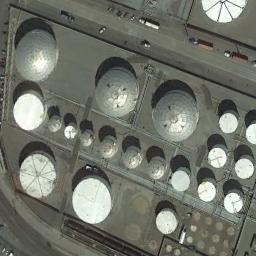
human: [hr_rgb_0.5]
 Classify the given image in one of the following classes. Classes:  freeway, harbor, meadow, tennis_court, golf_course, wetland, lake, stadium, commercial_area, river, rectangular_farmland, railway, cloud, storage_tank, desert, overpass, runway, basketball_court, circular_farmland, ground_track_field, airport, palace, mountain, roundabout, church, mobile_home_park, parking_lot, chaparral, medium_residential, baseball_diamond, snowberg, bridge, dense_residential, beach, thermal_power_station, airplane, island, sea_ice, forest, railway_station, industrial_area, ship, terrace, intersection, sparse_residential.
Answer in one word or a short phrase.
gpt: storage_tank